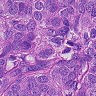
Metastatic tissue present: yes